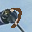
Label: 7